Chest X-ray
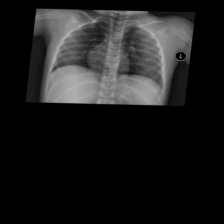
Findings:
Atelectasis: negative
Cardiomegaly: negative
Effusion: negative
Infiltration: negative
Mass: negative
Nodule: negative
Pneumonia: negative
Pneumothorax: negative
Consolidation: negative
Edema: negative
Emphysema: negative
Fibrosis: negative
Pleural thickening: negative
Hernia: negative